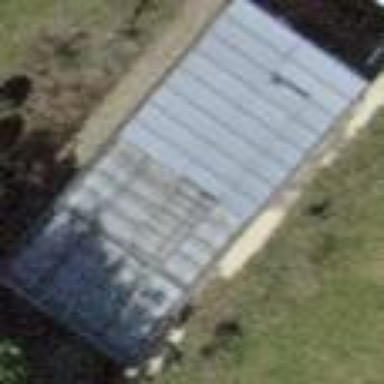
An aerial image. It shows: Greenhouse.